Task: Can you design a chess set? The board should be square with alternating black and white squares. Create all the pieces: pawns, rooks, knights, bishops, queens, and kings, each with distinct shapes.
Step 4905:
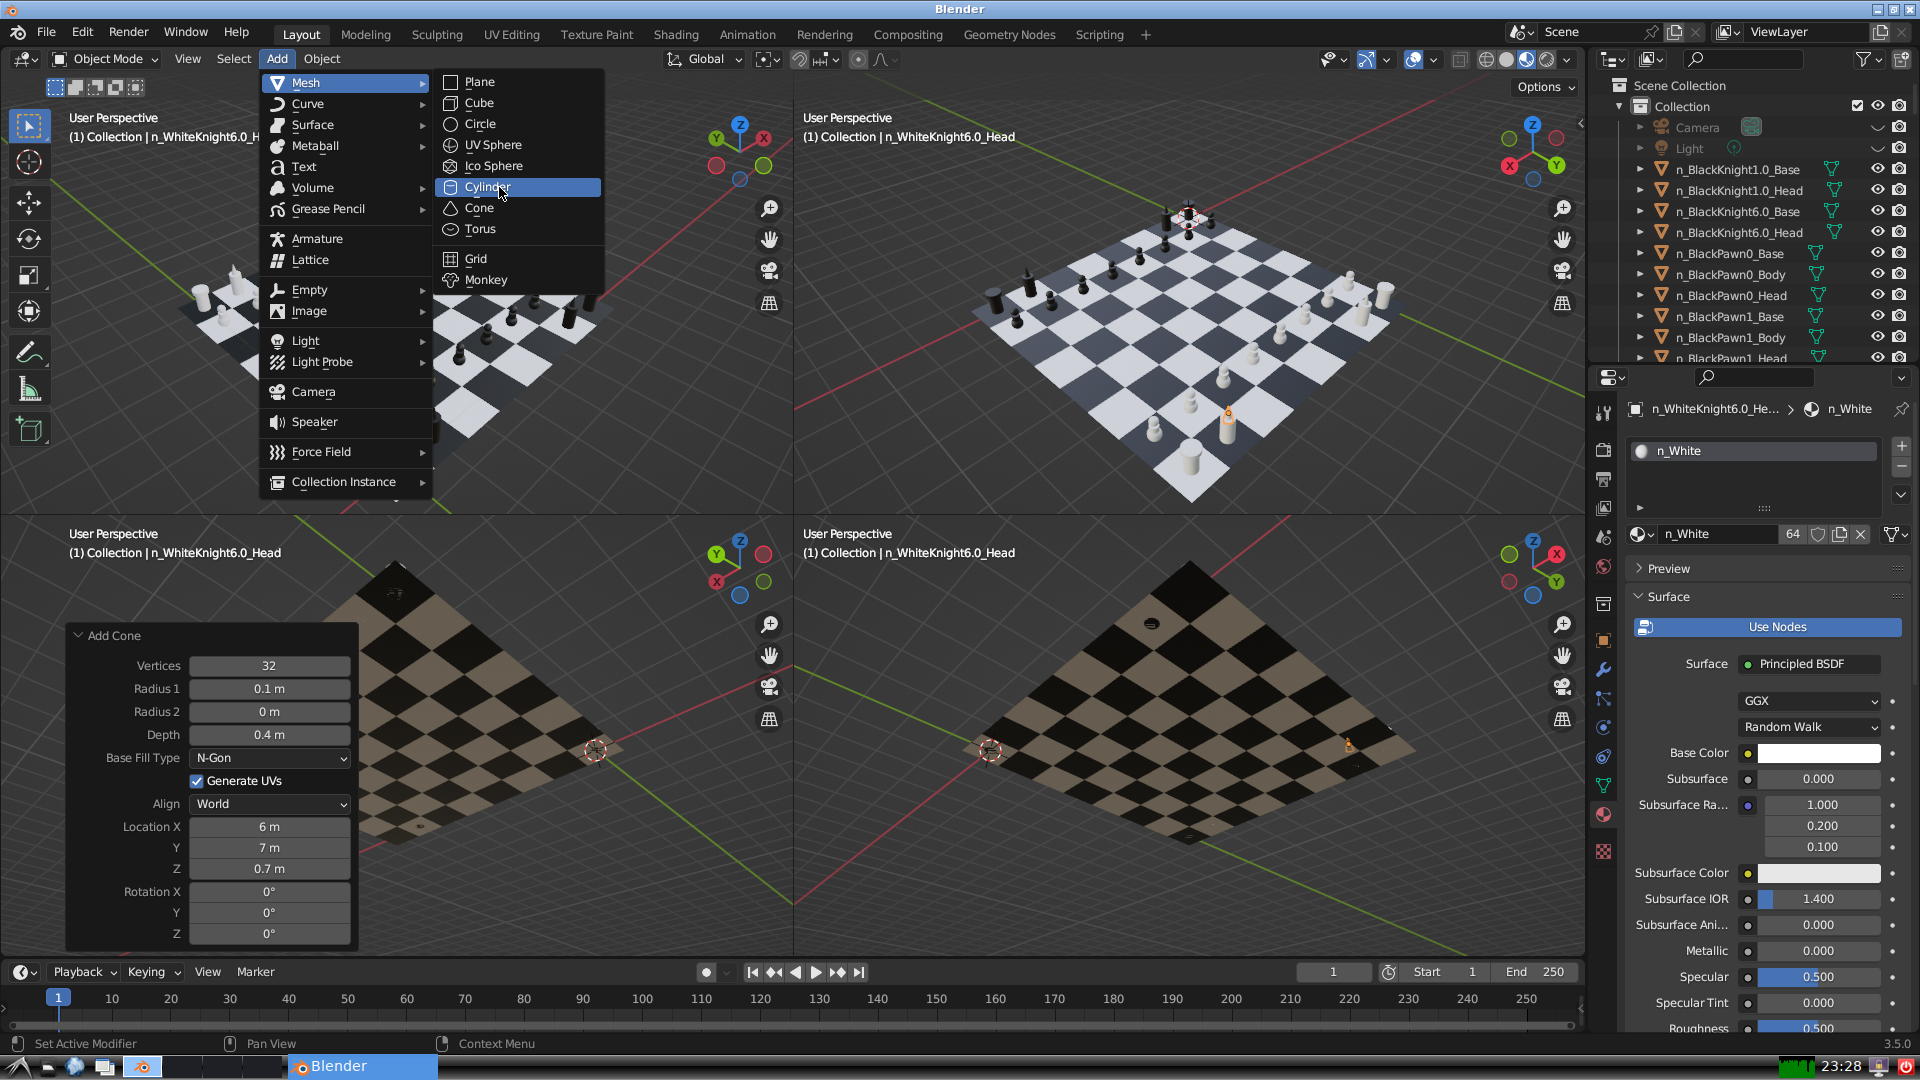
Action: click: no